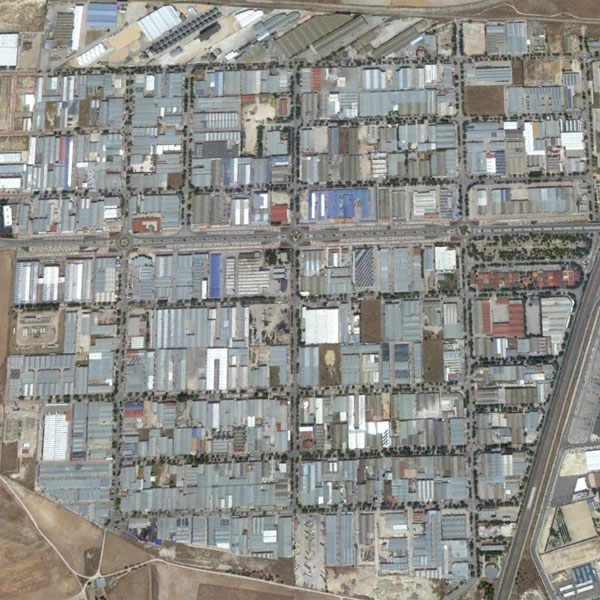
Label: Industrial